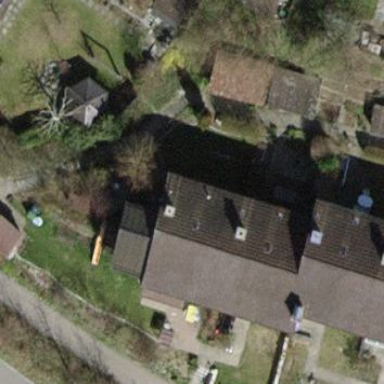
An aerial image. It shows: Building with tile roof.